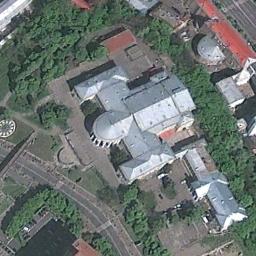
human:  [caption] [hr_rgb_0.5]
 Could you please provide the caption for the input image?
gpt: The church with a circular dome and the rest of the church has some white sloping roofs .

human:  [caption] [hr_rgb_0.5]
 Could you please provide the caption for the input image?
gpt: A cathedral with a silver roof, Surrounded by buildings and roads and trees with many cars .

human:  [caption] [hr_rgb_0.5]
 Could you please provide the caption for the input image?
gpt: The white church is surrounded by many trees .

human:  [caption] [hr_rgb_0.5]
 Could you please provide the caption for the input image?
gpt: This is a church with a wood behind it .

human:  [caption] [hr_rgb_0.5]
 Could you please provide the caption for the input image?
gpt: There are many trees near the church .